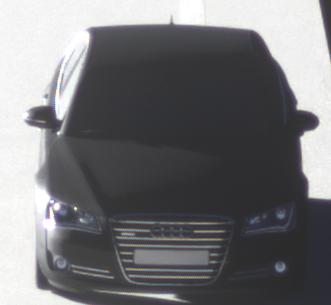
Make: Audi
Model: A8 D4
Model produced from: 2009
Model produced until: 2017
Doors: 4
Color: black
Road condition: dry road
Daytime: sunrise or sunset
Contrast: high contrast